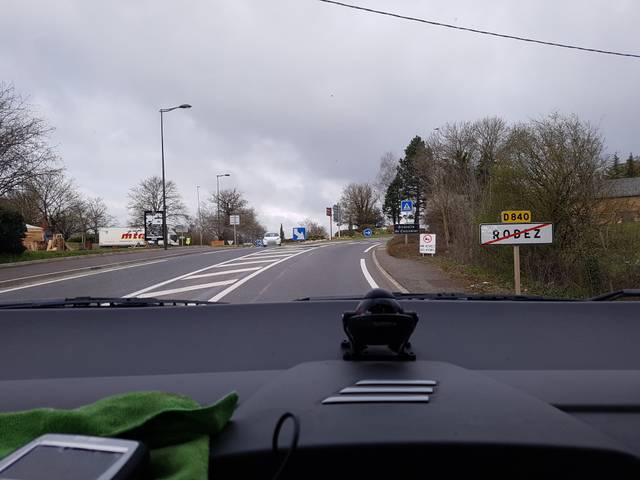
Region: France
Coordinates: 44.364, 2.553